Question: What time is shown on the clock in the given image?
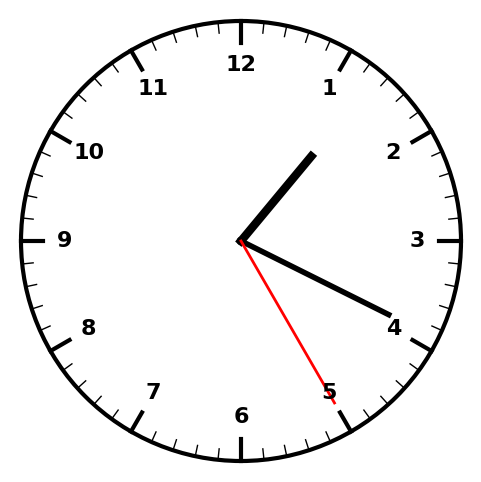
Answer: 01:19:25